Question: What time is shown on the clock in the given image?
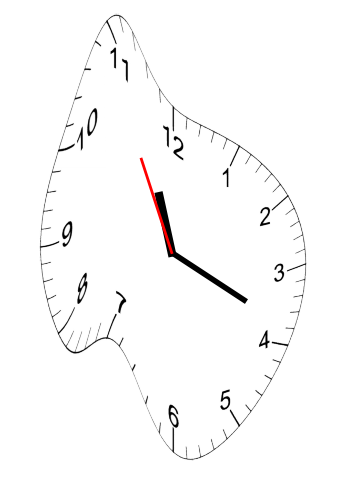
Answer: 11:18:55